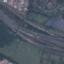
Land use / land cover class: Highway